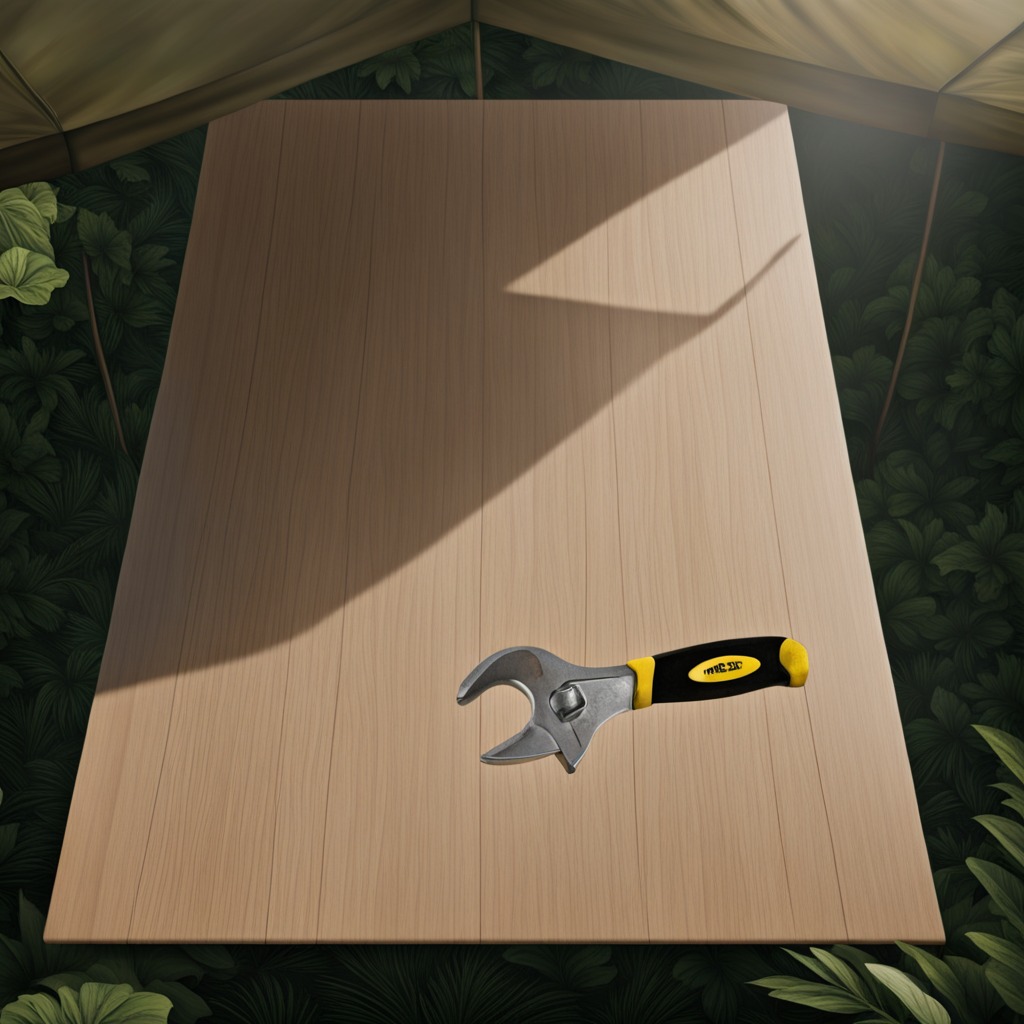
An wrench is lying on the wooden table inside a jungle field workshop tent.